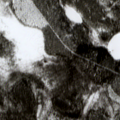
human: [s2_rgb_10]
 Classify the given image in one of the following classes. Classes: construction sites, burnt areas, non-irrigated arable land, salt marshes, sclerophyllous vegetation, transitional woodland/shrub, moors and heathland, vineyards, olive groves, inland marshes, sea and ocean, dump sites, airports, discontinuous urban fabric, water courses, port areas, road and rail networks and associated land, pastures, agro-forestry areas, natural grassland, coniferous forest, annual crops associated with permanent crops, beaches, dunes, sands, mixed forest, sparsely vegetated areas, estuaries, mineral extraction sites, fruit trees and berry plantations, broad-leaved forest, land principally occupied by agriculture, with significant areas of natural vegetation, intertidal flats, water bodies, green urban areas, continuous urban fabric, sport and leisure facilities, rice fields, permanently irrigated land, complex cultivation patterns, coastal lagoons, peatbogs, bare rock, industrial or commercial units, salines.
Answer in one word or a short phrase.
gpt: coniferous forest, mixed forest, transitional woodland/shrub, peatbogs